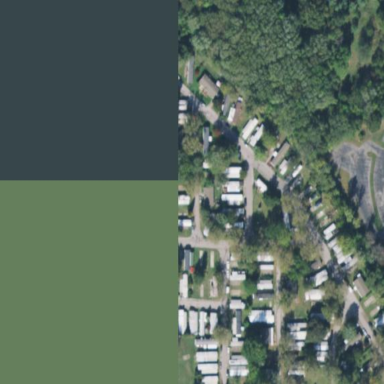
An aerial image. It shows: Residential area known as trailer park.